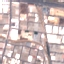
Land use / land cover class: Industrial